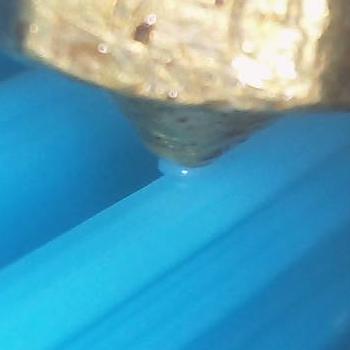
Flow rate: 267%